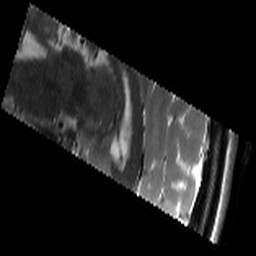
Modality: T2w
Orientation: sagittal
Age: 23
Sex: male
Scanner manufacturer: siemens
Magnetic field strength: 3 T
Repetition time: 8.02 s
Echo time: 0.08 s